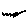
Label: zigzag